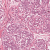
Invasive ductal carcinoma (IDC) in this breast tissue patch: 0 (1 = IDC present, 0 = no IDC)